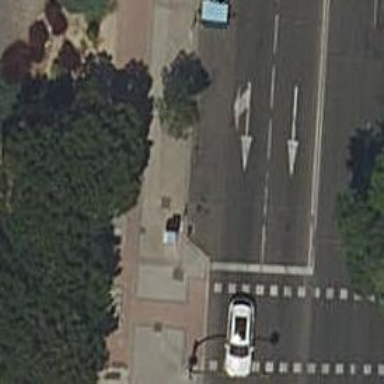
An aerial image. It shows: Taxi stand.